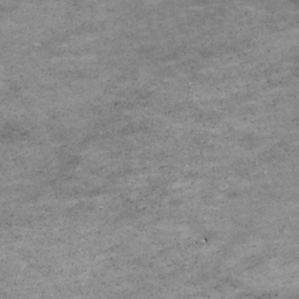
Label: non_frost